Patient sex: M
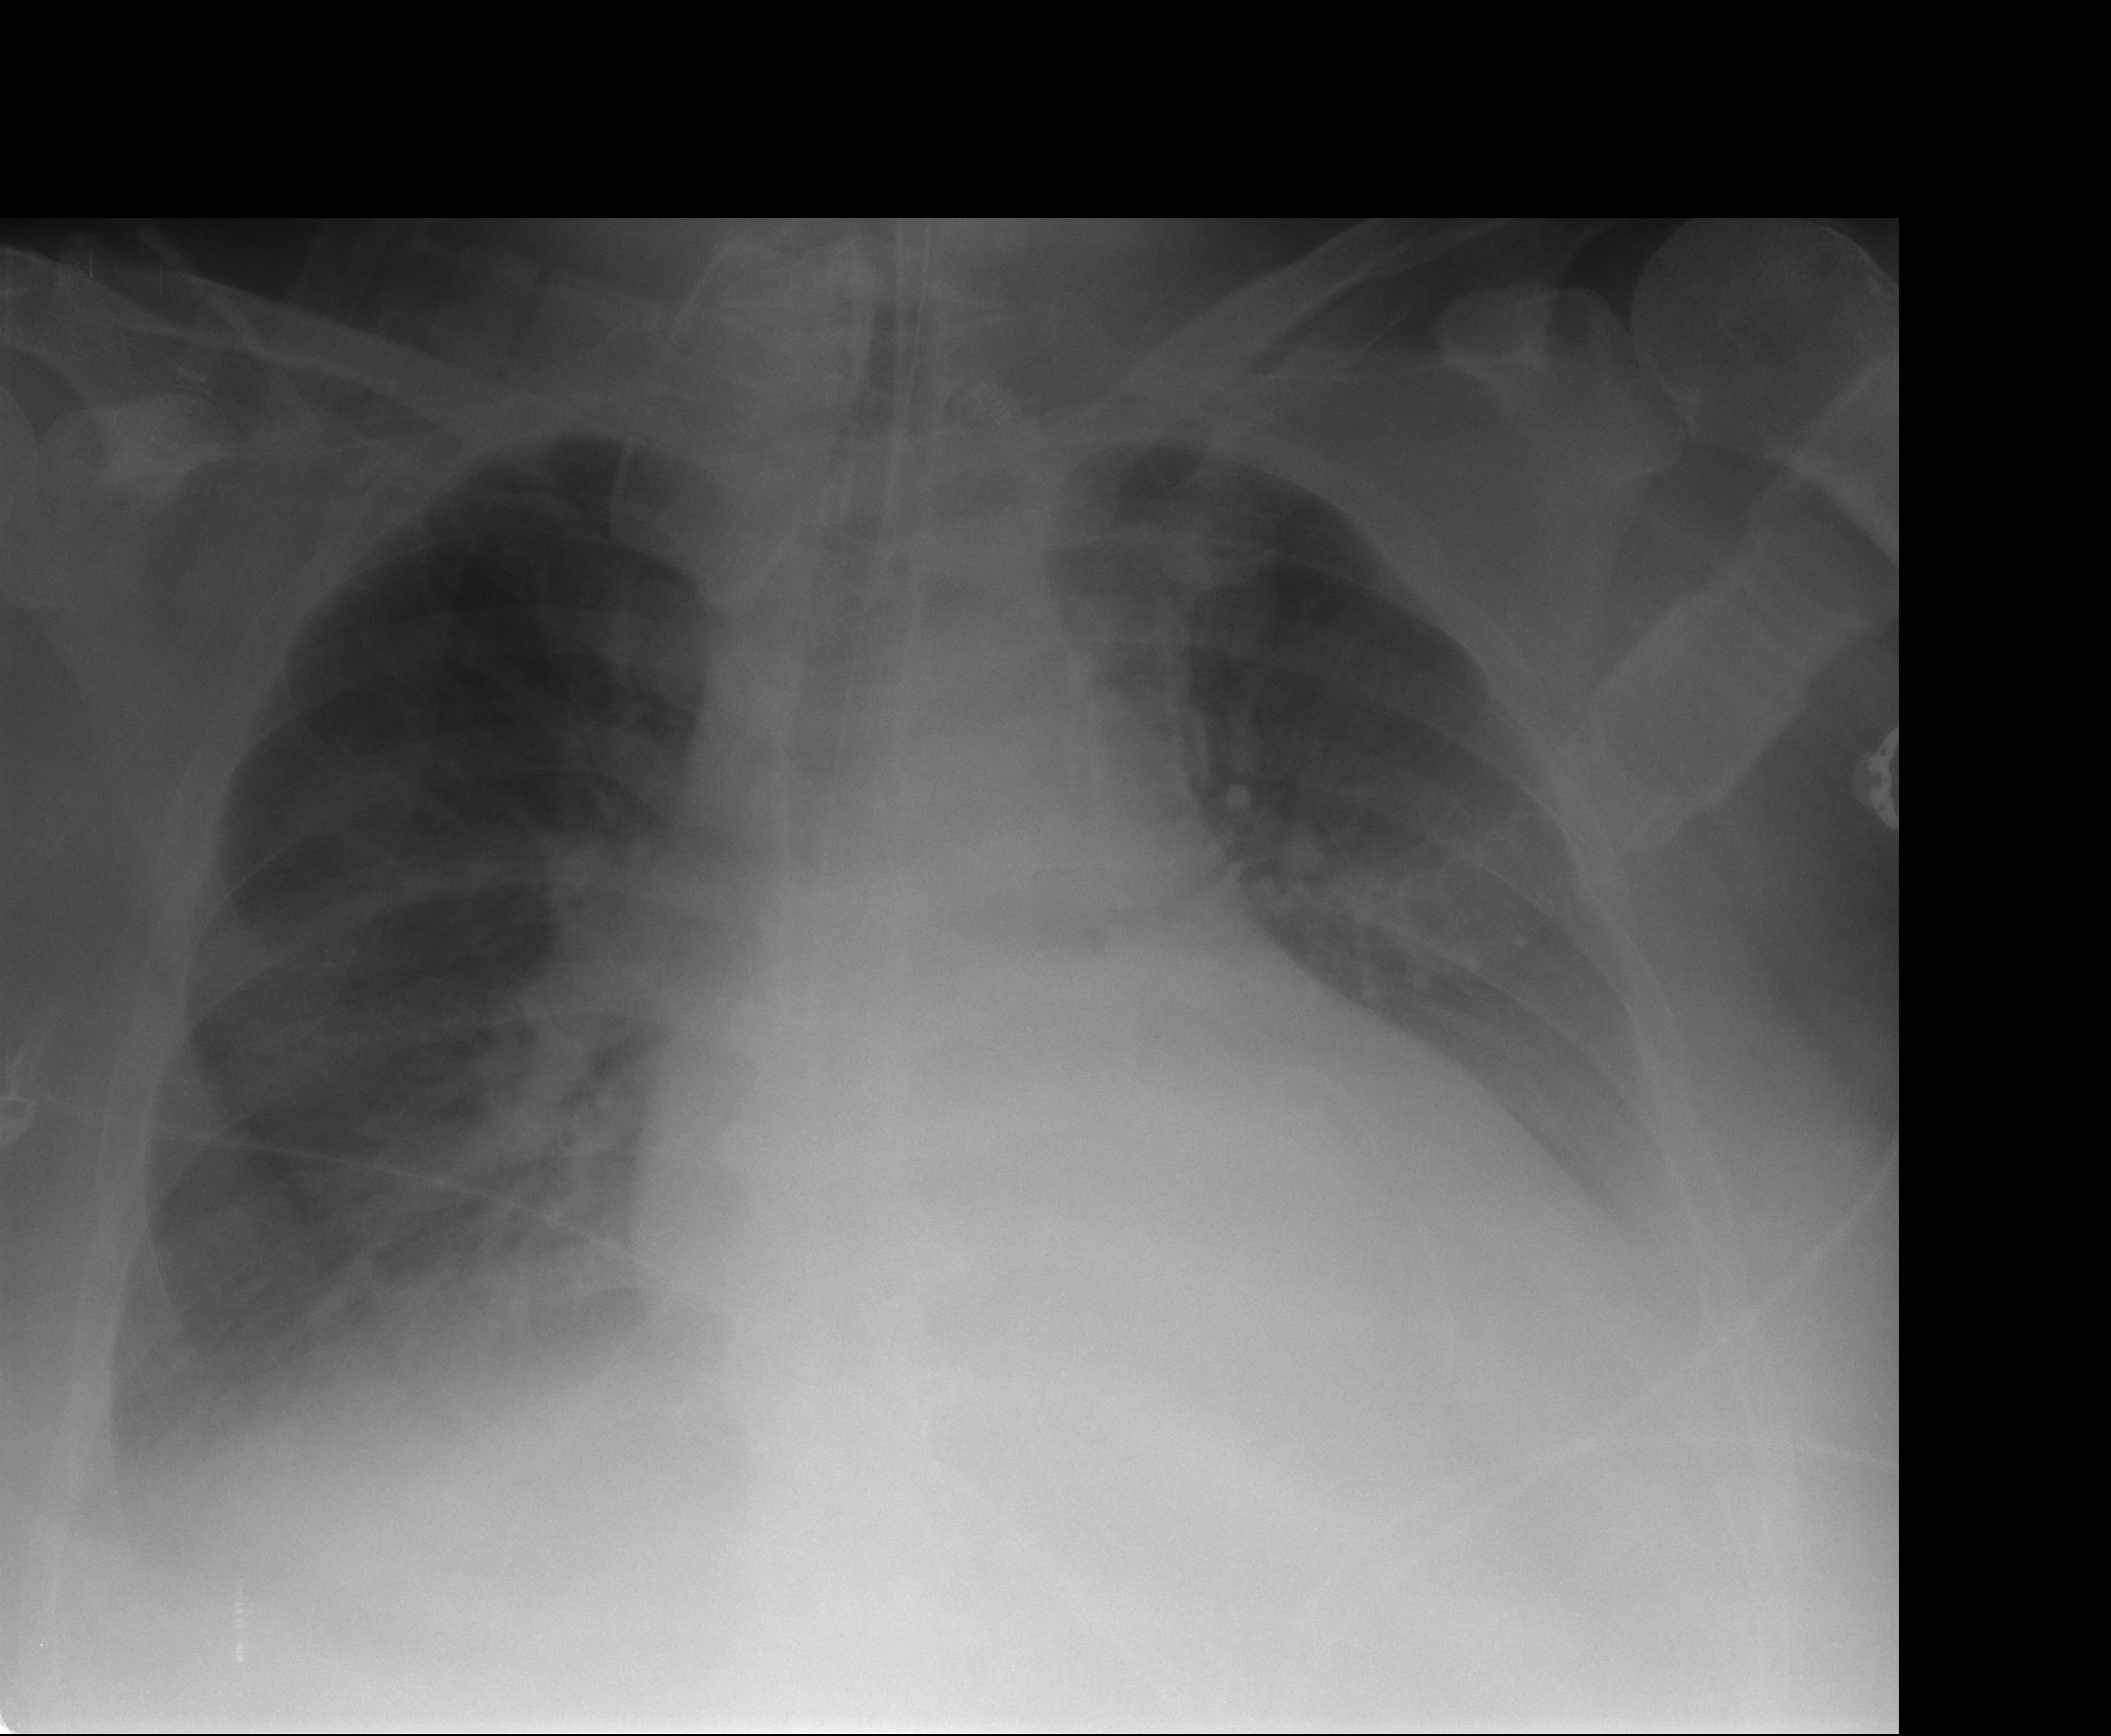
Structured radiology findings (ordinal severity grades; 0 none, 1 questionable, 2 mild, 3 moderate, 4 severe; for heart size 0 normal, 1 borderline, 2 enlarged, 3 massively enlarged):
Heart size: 3
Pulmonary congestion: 2
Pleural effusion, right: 2
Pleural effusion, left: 3
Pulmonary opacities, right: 3
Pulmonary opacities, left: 2
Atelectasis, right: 2
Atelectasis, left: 3